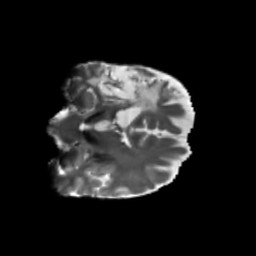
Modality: T2w
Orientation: coronal
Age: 56
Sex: female
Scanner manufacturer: siemens
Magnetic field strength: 3 T
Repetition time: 5.25 s
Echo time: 0.08 s